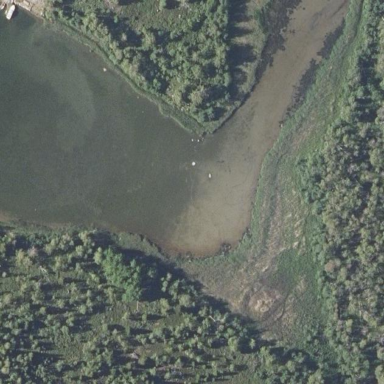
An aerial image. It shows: Wetland area.